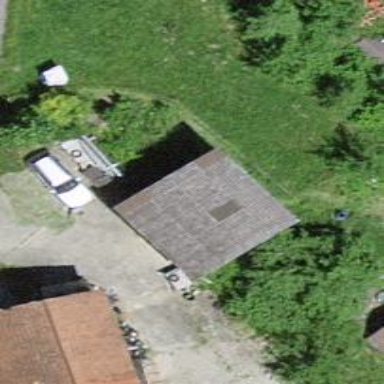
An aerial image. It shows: Shed building.